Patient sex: F
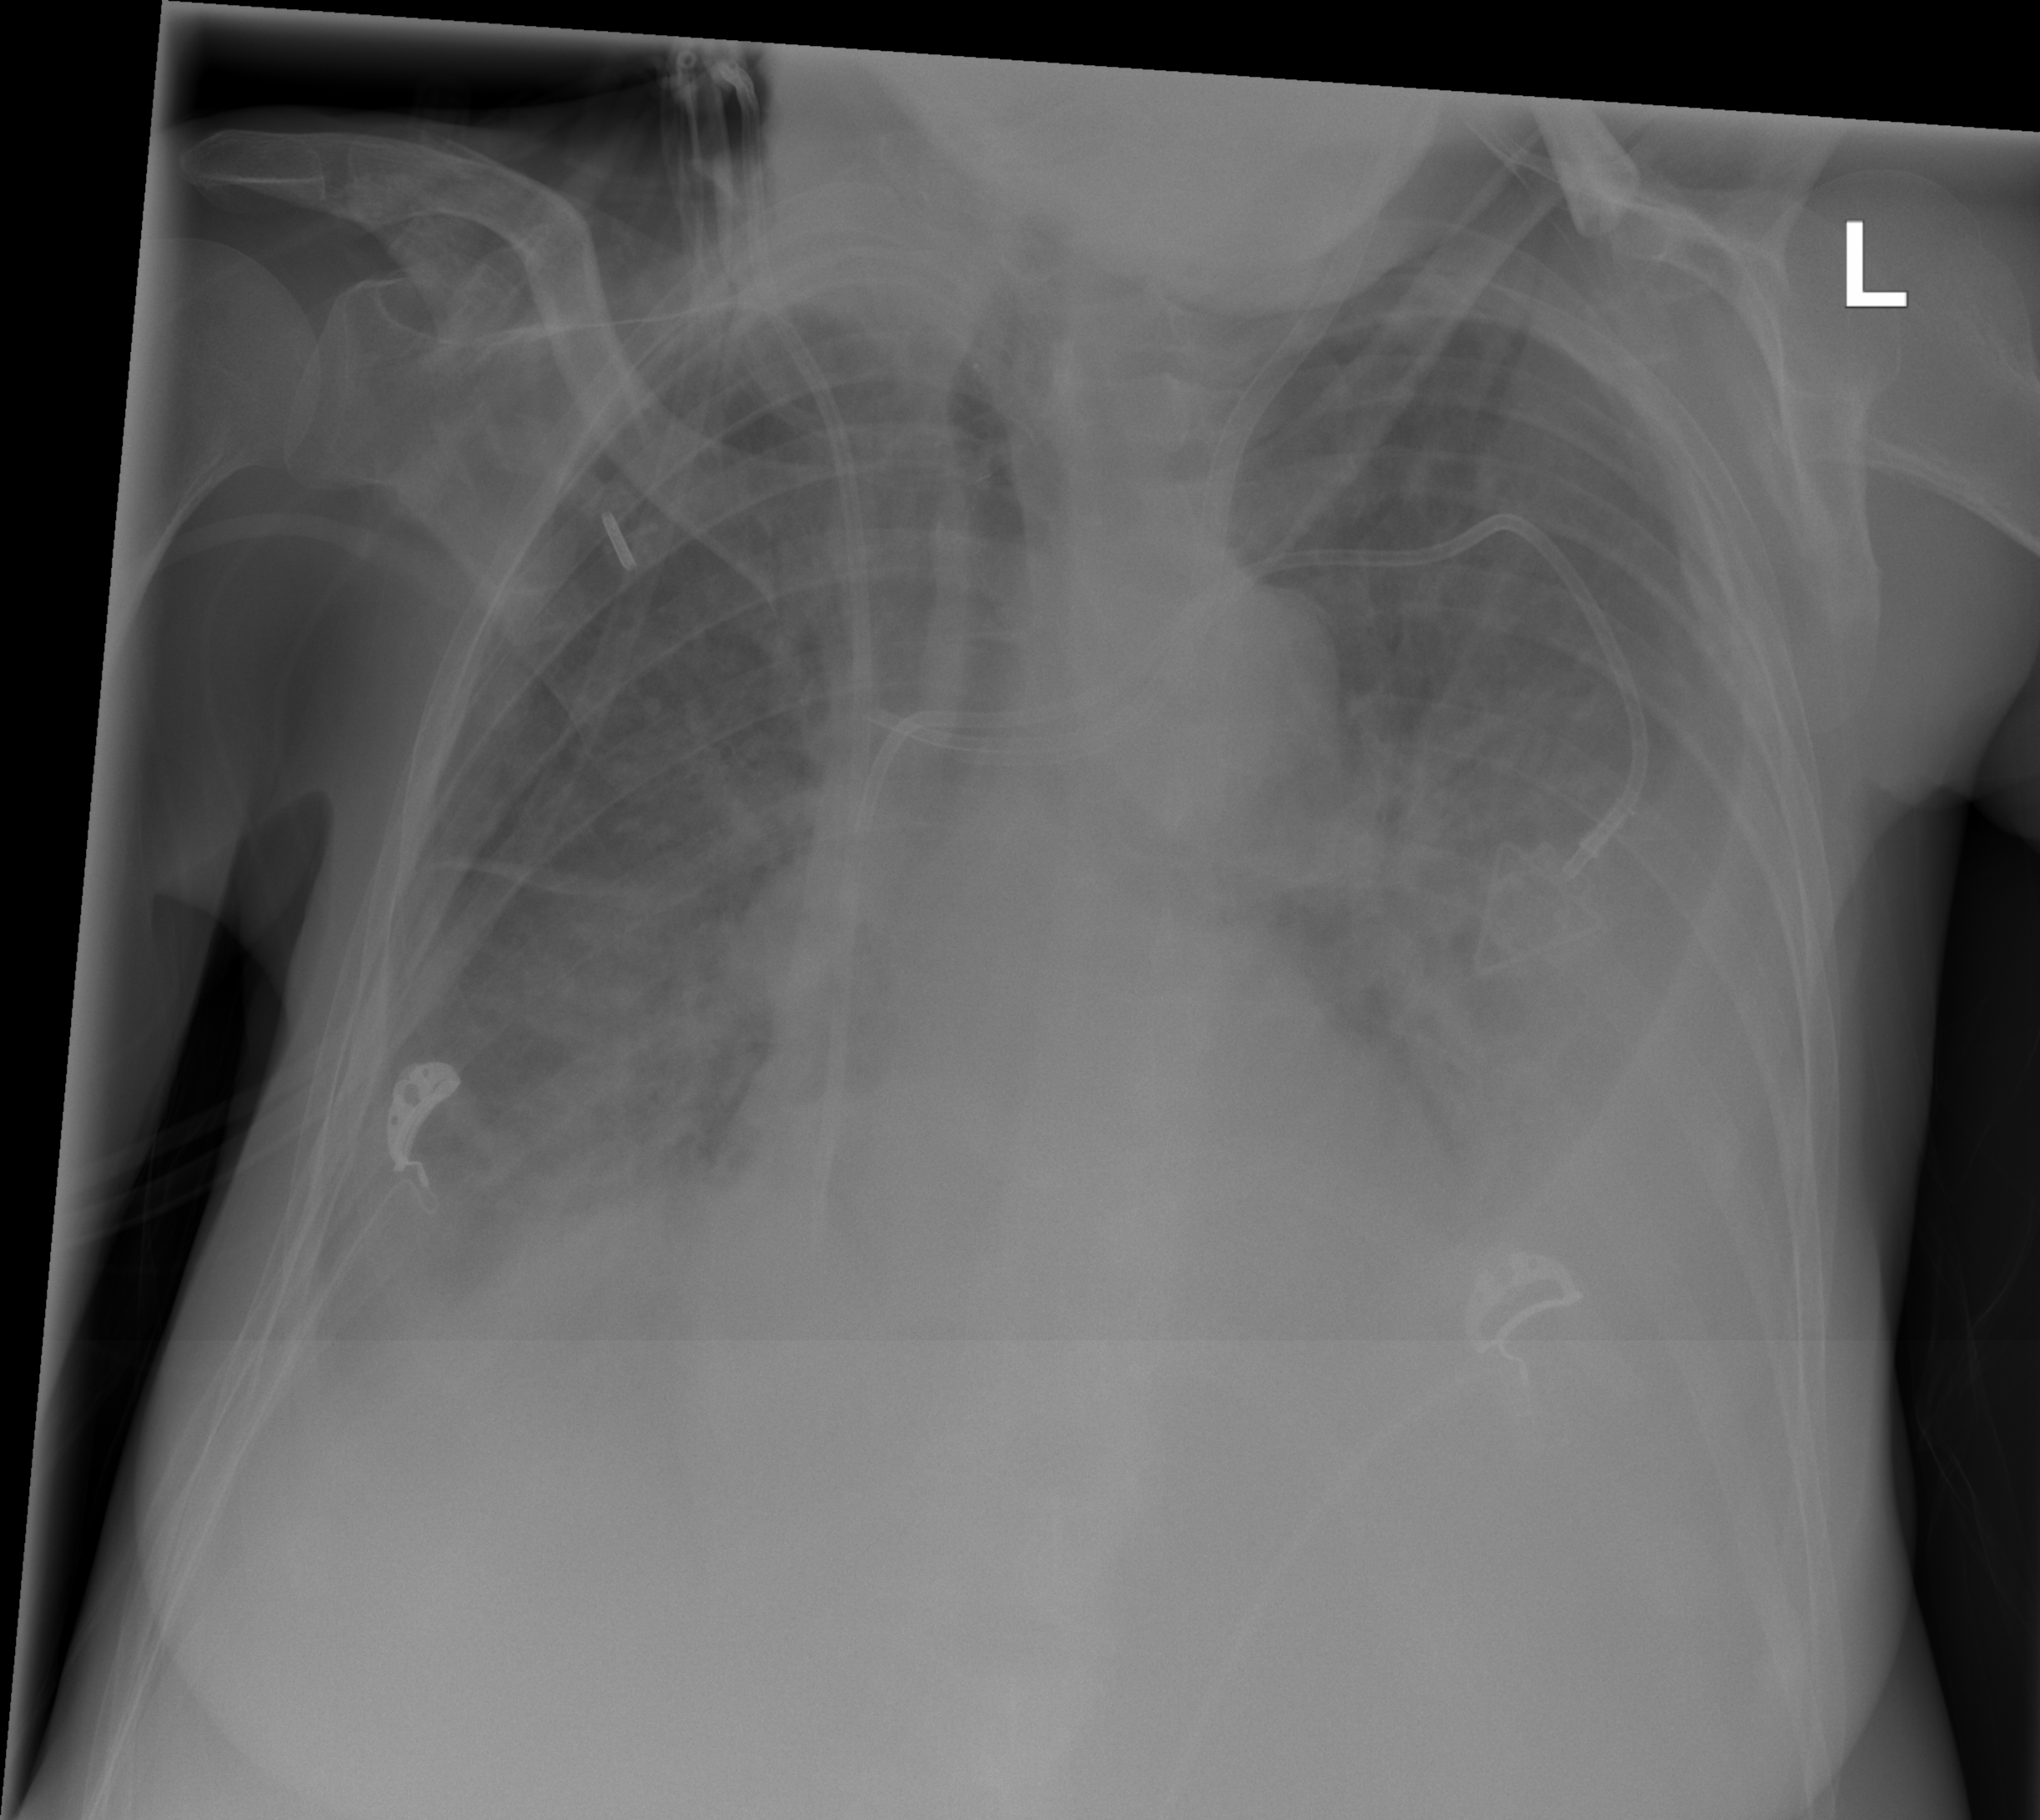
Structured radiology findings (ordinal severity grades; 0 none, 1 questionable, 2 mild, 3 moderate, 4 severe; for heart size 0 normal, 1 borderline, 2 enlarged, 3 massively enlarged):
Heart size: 2
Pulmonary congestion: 2
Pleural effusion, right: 2
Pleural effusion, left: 3
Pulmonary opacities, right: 2
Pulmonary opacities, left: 3
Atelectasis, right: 2
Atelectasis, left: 3